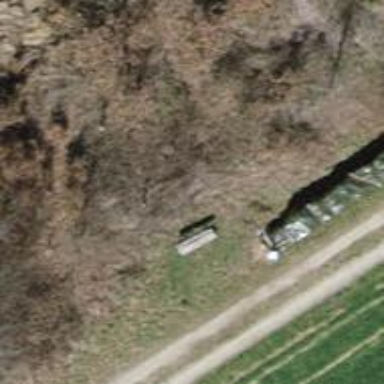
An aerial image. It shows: Bench for seating.